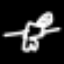
Label: frog